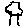
Label: tree